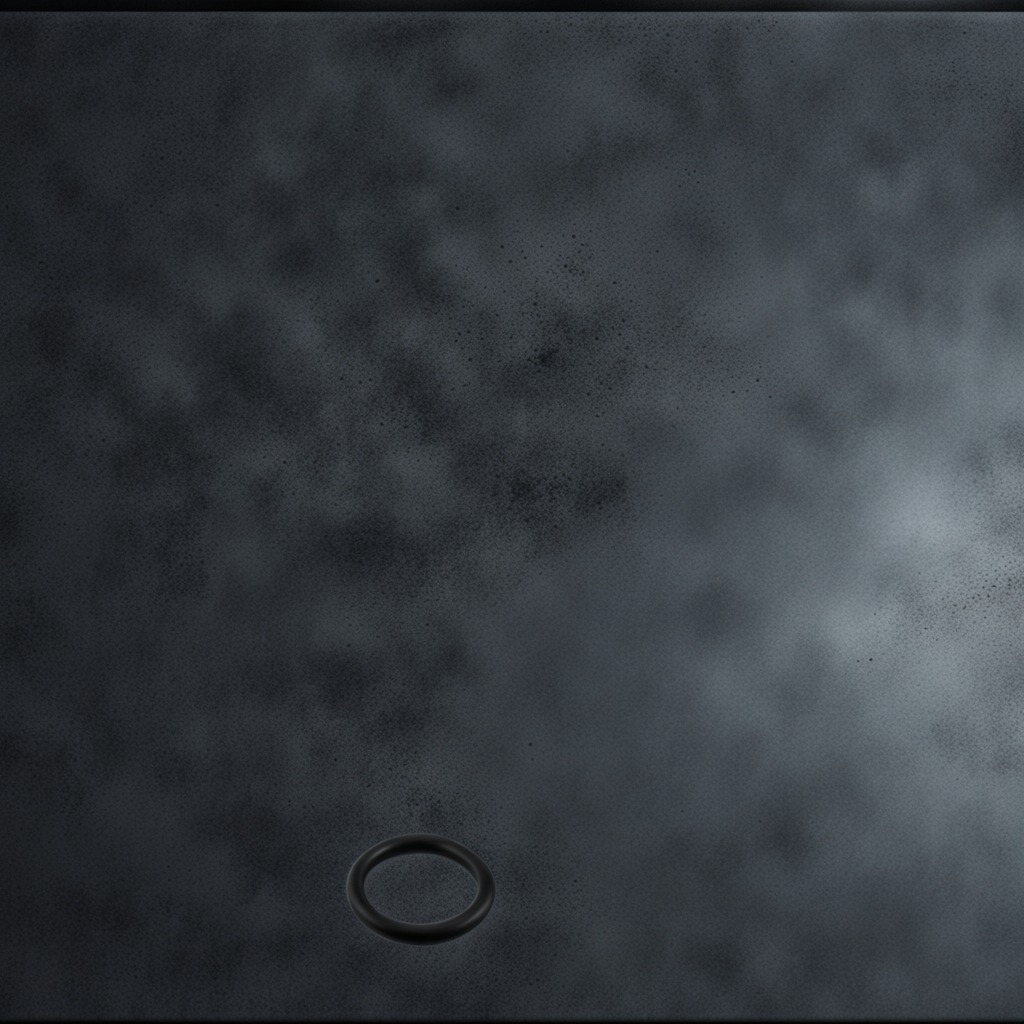
A rubber O-ring is lying on the clean granite table inside a workshop at night.